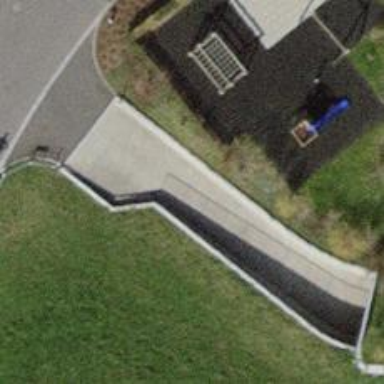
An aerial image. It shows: Service road leading to garage driveway.